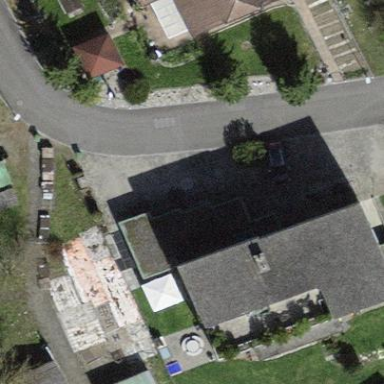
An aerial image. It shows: Building with flat roof.